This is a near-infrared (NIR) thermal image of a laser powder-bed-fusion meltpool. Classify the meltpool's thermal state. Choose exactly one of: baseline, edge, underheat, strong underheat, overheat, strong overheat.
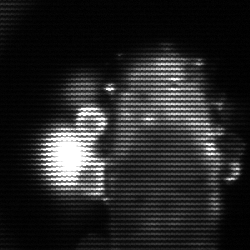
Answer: strong underheat